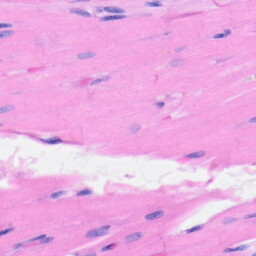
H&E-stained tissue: Heart